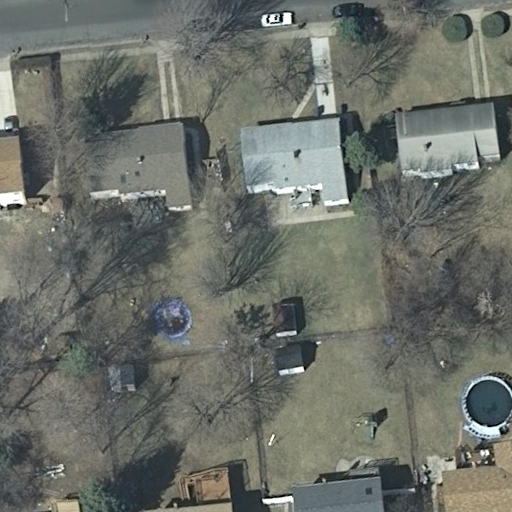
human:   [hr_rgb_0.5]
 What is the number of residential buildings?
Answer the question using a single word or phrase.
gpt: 7

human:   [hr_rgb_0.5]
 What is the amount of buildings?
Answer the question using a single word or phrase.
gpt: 7

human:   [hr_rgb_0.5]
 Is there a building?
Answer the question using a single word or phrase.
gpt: yes

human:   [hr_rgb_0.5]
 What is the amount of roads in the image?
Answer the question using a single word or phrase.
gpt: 1

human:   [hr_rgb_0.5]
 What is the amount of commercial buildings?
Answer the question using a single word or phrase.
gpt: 0

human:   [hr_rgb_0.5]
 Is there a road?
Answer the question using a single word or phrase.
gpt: yes

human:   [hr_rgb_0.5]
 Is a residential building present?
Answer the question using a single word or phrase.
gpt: yes

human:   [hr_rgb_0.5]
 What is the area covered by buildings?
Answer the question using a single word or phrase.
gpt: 1101m2

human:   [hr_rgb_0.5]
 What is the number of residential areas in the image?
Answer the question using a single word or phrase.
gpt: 1

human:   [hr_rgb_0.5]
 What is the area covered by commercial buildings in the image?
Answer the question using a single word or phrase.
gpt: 0m2

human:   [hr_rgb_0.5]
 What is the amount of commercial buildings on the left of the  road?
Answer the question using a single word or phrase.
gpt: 0

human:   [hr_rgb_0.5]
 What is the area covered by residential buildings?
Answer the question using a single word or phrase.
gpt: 1101m2

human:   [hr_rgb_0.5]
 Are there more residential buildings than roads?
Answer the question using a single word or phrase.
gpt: yes

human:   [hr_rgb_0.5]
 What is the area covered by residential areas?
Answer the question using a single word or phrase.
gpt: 10611m2

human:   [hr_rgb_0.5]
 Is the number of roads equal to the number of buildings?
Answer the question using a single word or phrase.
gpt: no

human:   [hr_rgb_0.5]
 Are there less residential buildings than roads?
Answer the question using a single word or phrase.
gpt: no

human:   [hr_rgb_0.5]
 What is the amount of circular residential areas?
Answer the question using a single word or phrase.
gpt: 0

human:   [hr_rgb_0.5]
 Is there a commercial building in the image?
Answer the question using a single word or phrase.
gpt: no

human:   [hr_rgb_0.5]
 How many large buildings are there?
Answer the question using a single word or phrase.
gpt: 0

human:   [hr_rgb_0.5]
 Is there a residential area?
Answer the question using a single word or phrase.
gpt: yes

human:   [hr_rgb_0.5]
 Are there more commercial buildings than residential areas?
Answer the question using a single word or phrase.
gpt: no

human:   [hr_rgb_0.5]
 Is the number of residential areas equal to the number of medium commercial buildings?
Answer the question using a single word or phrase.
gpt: no

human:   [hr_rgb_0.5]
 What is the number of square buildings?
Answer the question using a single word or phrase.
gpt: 0

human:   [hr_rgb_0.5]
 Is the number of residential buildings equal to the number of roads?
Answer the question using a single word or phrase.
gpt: no

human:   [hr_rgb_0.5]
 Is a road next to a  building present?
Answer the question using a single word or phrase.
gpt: yes

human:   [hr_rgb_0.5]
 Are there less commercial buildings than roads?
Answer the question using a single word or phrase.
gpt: yes

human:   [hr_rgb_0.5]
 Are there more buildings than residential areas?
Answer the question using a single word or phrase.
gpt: yes

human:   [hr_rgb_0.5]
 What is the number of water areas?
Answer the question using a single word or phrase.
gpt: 0

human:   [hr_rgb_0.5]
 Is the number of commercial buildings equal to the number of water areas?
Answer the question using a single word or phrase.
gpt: yes

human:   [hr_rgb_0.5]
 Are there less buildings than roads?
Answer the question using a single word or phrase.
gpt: no

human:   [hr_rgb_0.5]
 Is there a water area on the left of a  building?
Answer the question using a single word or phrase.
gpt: no

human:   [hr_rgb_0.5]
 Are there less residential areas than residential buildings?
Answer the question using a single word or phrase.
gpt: yes

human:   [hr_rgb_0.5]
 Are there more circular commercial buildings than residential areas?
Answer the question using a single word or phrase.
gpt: no

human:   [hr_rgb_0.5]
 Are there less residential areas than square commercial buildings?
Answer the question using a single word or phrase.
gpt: no

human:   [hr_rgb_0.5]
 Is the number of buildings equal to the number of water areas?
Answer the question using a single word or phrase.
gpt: no

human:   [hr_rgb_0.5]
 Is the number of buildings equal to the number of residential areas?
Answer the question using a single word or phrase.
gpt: no

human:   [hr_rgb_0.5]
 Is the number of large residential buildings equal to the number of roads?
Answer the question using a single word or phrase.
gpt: no

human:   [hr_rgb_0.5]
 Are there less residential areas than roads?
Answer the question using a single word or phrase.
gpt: no

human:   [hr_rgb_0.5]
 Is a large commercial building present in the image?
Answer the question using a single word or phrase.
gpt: no

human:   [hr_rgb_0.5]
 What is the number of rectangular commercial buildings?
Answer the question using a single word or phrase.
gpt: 0

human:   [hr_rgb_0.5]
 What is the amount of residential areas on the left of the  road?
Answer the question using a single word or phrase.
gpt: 1

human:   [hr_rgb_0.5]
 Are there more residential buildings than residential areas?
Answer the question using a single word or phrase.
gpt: yes

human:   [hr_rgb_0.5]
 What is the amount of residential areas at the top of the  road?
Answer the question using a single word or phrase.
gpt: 0

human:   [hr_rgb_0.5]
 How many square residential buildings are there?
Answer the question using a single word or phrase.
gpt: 0

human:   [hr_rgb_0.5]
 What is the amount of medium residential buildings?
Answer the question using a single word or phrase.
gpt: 3

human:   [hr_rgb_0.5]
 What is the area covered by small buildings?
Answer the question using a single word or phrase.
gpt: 285m2

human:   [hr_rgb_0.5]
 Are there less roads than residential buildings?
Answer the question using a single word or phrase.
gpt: yes

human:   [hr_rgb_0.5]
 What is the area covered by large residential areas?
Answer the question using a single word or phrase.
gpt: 10611m2

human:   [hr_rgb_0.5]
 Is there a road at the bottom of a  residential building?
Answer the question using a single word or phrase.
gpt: no

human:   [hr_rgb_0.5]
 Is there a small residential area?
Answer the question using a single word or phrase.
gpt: no

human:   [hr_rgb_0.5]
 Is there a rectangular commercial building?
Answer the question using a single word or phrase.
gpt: no

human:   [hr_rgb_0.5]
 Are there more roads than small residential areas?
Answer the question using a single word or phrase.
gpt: yes

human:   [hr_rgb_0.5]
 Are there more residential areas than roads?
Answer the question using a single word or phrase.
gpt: no

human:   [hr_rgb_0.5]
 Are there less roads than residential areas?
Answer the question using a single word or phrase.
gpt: no

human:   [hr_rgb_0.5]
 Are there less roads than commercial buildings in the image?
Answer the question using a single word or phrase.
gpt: no

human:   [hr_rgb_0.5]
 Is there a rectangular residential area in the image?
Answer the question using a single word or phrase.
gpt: yes

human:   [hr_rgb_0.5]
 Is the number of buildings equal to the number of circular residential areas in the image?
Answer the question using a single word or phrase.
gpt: no

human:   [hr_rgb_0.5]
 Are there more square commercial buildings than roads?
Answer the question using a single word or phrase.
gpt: no

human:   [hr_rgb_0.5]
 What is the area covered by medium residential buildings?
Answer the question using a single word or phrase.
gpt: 815m2

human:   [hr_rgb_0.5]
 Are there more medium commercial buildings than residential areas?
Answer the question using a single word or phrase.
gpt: no

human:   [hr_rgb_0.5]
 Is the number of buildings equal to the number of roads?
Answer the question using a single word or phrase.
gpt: no

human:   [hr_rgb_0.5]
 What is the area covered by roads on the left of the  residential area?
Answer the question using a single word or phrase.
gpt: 0m2

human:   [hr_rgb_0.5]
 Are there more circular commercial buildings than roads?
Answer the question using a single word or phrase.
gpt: no

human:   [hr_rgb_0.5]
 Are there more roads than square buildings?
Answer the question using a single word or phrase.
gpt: yes